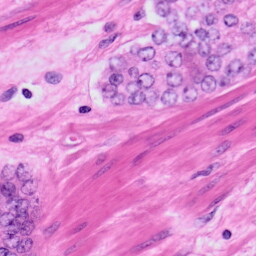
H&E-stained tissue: Prostate